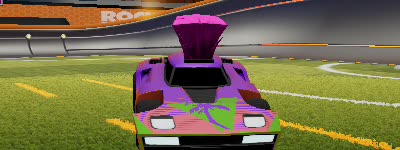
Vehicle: breakout